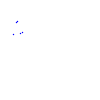
Particle: kaon